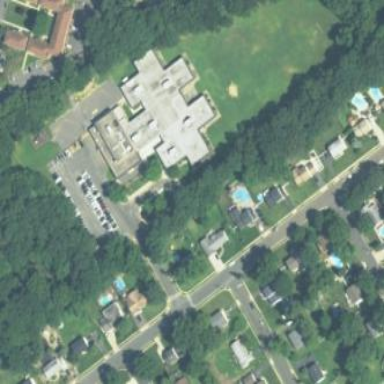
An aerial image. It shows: School building.